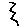
Label: zigzag